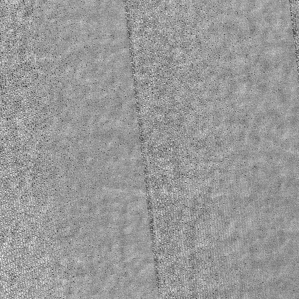
Label: frost